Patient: sex M, age 22
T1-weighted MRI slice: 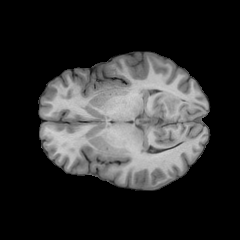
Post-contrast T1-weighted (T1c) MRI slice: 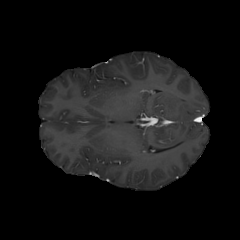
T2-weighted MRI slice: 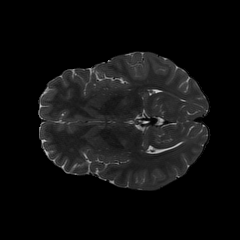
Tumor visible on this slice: no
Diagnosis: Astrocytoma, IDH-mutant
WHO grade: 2